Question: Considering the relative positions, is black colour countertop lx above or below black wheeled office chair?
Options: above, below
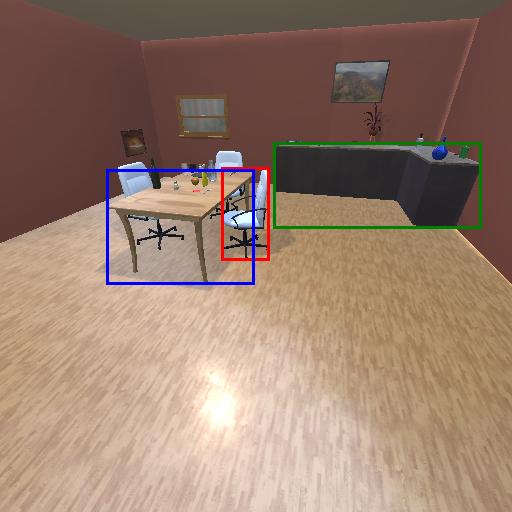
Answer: above